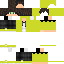
A male human skin with medium skin, wearing brown long hair dressed in a blue hoodie and black pants, featuring a closed mouth.